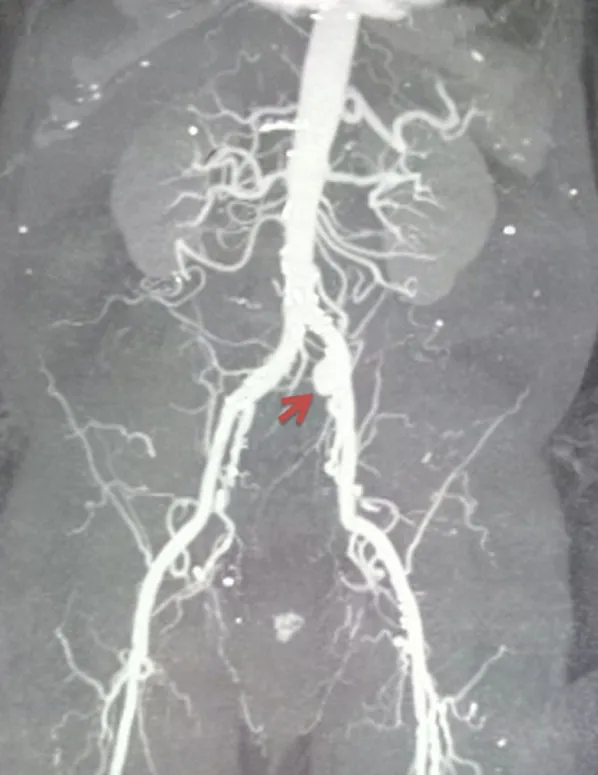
computerized tomography (CT) scan showing an isolated aneurysm of the left common iliac artery.
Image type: radiology (ct)